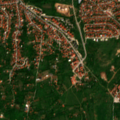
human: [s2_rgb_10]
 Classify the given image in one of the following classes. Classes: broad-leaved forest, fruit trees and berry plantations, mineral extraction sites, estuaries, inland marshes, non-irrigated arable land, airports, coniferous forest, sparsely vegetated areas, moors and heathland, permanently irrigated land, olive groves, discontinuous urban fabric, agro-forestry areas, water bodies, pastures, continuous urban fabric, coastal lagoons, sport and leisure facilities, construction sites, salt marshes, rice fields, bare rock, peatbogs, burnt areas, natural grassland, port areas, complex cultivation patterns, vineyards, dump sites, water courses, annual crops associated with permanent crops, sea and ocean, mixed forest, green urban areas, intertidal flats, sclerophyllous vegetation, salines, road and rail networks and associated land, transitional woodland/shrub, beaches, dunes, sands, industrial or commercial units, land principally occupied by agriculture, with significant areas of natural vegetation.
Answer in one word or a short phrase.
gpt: discontinuous urban fabric, industrial or commercial units, land principally occupied by agriculture, with significant areas of natural vegetation, transitional woodland/shrub